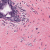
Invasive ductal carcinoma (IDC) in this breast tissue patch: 0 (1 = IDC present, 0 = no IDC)